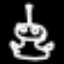
Label: frog